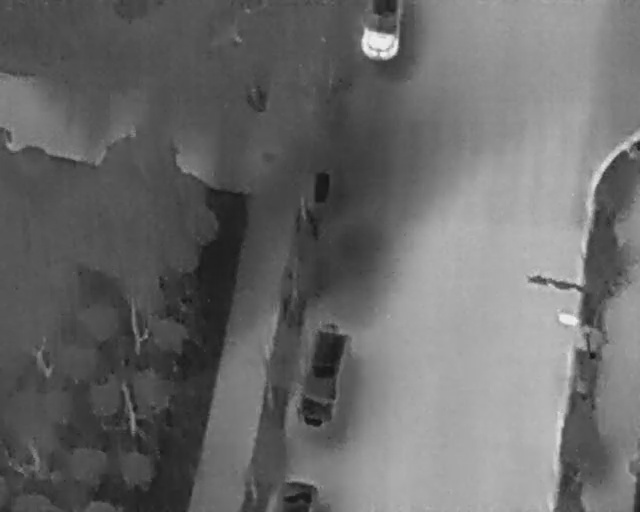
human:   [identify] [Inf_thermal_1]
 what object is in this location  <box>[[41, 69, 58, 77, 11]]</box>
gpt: <ref>1 large car at the bottom</ref>

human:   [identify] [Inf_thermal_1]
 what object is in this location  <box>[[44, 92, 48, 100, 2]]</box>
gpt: <ref>1 medium car at the bottom</ref>